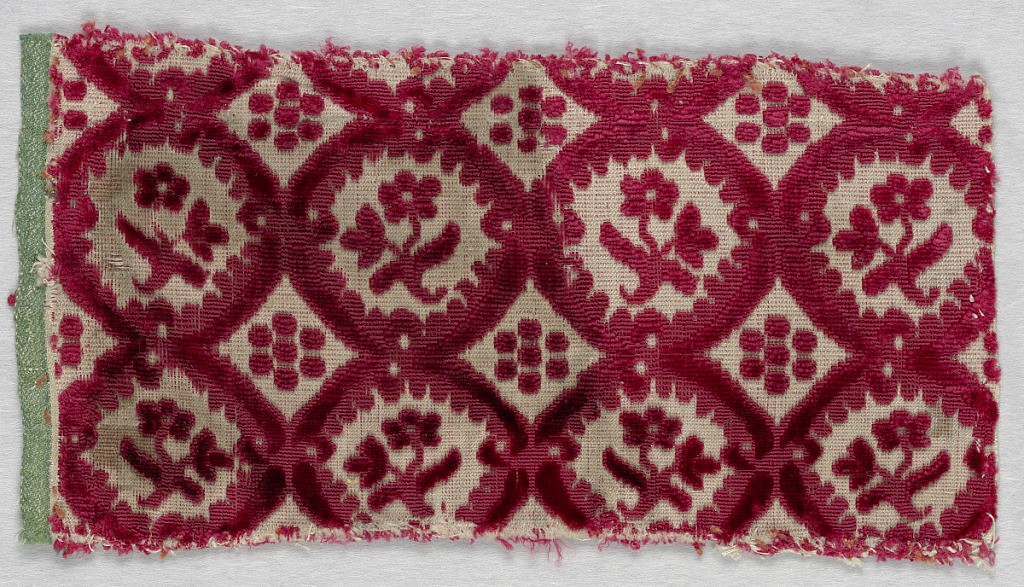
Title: Fragment
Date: mid–late 18th century
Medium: silk Technique: cut and uncut supplementary warp pile (velvet) on satin ground
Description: Fragment of red cut and uncut velvet on white satin ground. Design of small circles, each encloses a tiny branch with leaves, a bud and a blossom. Seven circles forming flower-like shape in spaces between large circles.